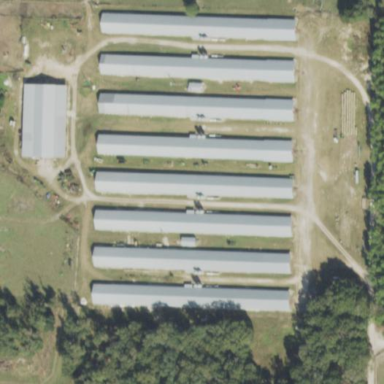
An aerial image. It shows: Poultry farmyard.